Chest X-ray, PA view. Patient: 37 years old, sex F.
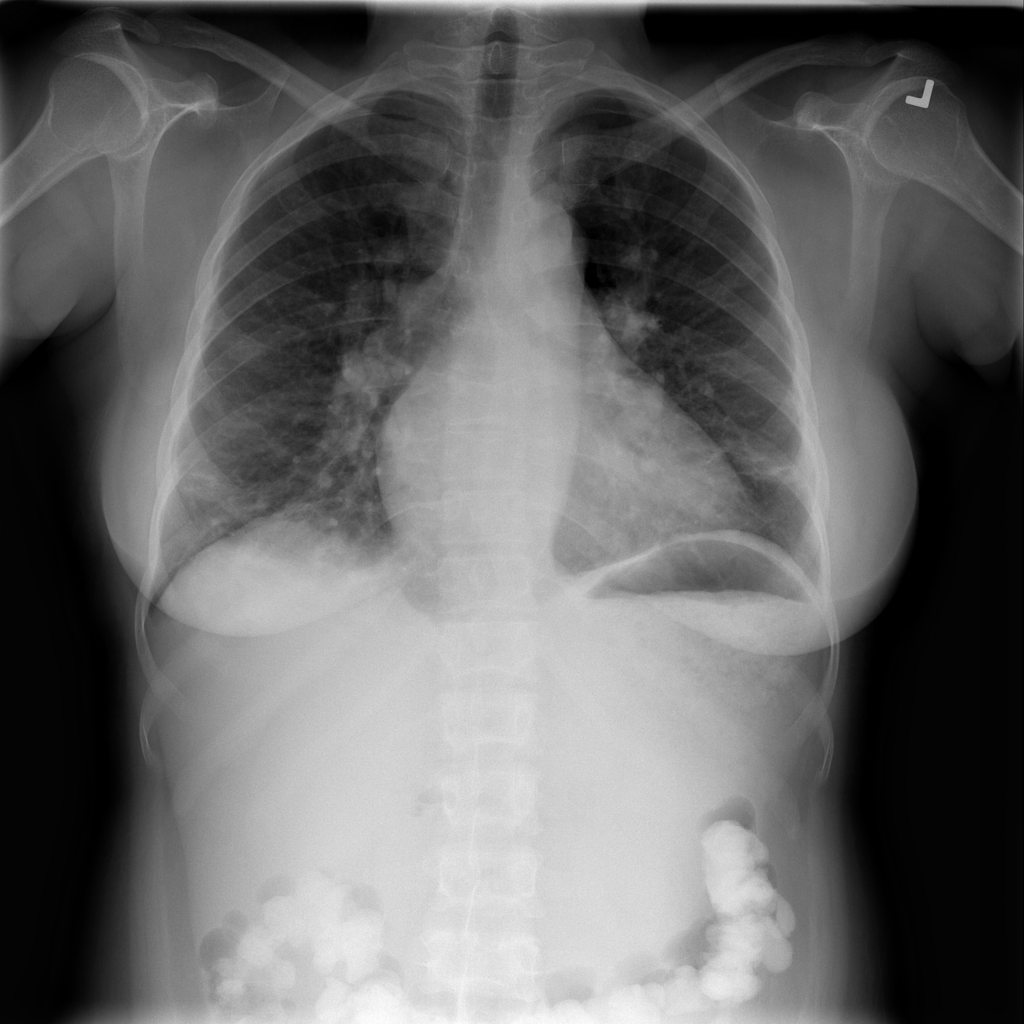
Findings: Cardiomegaly, Consolidation, Effusion